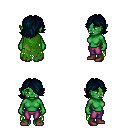
a pixel art fantasy rpg character, female body template, orc, green skin, green tattered cape, magenta pants, raven swoop hairstyle, maroon shoes, four views (front, back, left, right), 2x2 character sprite sheet, small pixel art, hard edges, no anti-aliasing